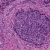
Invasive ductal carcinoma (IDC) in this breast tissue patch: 1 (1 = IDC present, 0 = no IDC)